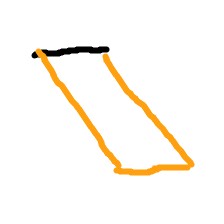
Shape: parallelogram